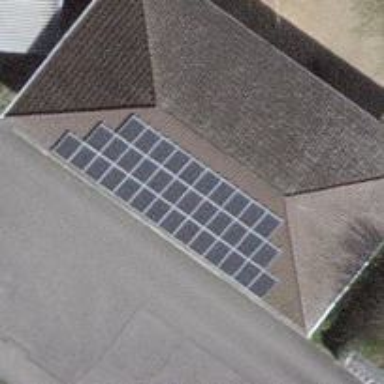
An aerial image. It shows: Solar power generator utilizing photovoltaic technology with solar photovoltaic panels.